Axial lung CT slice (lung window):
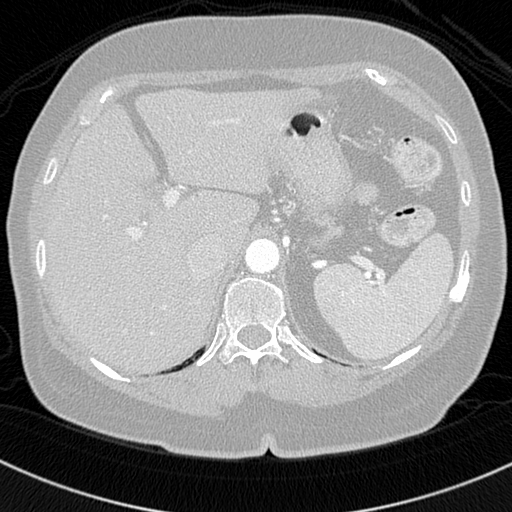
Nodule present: no